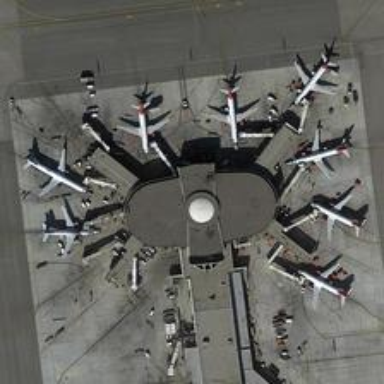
This is an arc-shaped airport terminal, and almost every direction has a gate .